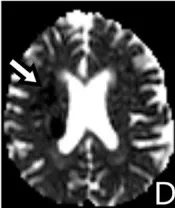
The cerebral peduncles are symmetric on T2-WI (E), (arrowhead).
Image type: radiology (mri)